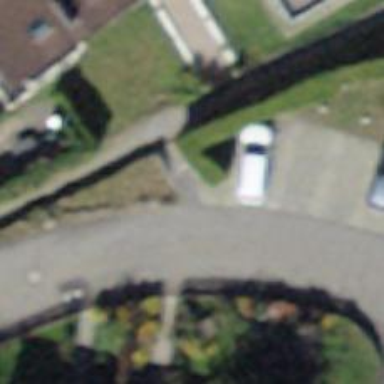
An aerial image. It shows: Footway with concrete surface.